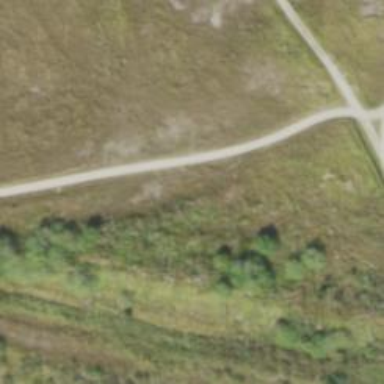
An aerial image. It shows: Path used for both walking and golf.